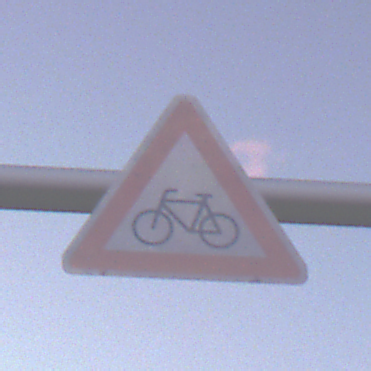
Verkehrszeichen: RadverkehrRechts
Umgebung: Outdoor, Suburban
Tageszeit: SunriseSunset
Wetter: PartlyCloudy
Licht: Natural
Jahreszeit: NotSpecified
Kontrast: LowContrast